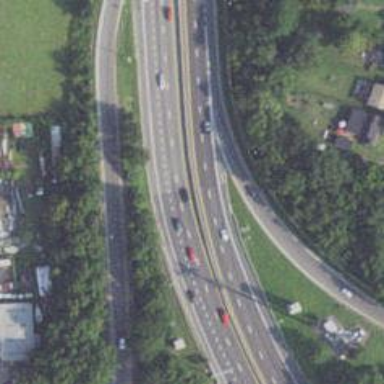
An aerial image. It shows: Asphalt motorway link.